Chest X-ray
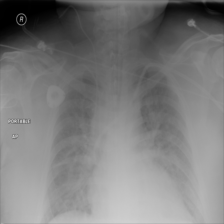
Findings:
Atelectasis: negative
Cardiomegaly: negative
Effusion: negative
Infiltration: negative
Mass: negative
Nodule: negative
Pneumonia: negative
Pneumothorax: negative
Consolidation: negative
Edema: negative
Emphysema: negative
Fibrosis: negative
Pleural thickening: negative
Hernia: negative